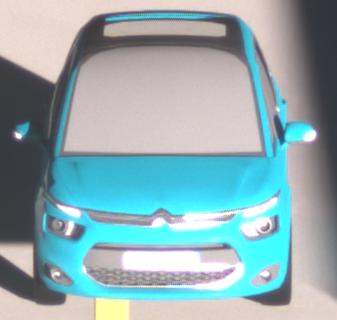
Make: Citroen
Model: Grand C4 Picasso VTi 120
Detailed model: Grand C4 Picasso (II)
Model produced from: 2013/10
Model produced until: 2015/02
Doors: 5
Color: blue
Road condition: dry road
Daytime: sunrise or sunset
Contrast: high contrast